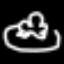
Label: frog